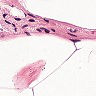
Metastatic tissue present: no